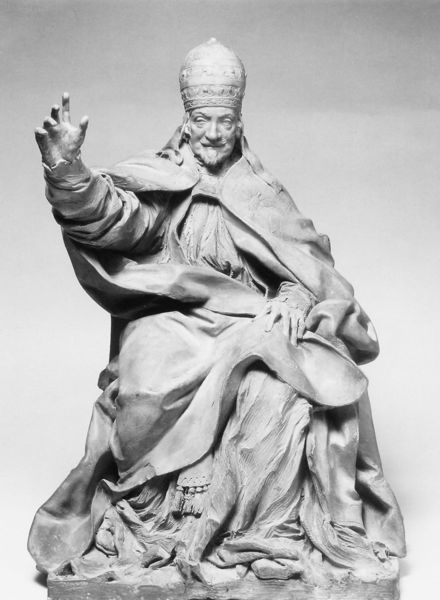
Titel: Alexander VIII.
Künstler: Angelo de Rossi
Institution: San Francisco, M. H. de Young Memorial Museum
Schlagwörter: hand, mann, umhang, weiß, sitzen, finger, geste, grau, holz, hut, marmor, blick, schal, bart, arm, falten, mensch, sockel, stein, portrait, porträt, figur, mantel, sitzend, krone, skulptur, statue, schwung, lächeln, sitz, bischof, papst, pope, sitzt, faltenwurf, plastik, lächelnd, foto, fotografie, photographie, offen, dynamik, entwurf, rom, photo, kurve, erhoben, segen, segnen, segnung, fließend, vatikan, mitra, tiara, gruß, klassisch, erhobene hand, winken, stine, papstkrone, blessing, handgeste, voluminös, winkend, arm erhoben, schnitsfigur, klaassik